Question: I have this code:
'''
function SelectReferralFromQueryString() {
var queryStringName = GetParameterValues('Referral');
if (queryStringName != undefined || queryStringName != null) {
queryStringName = decodeURIComponent(queryStringName);
var exists = false;
$('#refDropDown option').each(function () {
if (this.value == queryStringName) {
exists = true;
var option = $(this);
$(this).remove();
$('#refDropDown option').prepend(option);
return false;
}
});
if (exists == true){
DropDownReferral.value = queryStringName;
$("#refDropDown").prop("disabled", true);
}
}
}
function GetParameterValues(param) {
var url = window.location.href.slice(window.location.href.indexOf('?') + 1).split('&');
for (var i = 0; i < url.length; i++) {
var urlparam = url[i].split('=');
if (urlparam[0] == param) {
return urlparam[1];
}
else
return false;
}
}
'''
And this HTML:
'''
<select name="refDropDown" id="refDropDown" class="items" data-hidden-field="DropDownReferral">
<option value="">Please Select</option>
<option value="Albert">Al</option>
<option value="Steve T">Steve</option>
</select>
'''
So, the logic is:
1. If 'Referral' which is a query string, gets passed, then I am checking the value in my select option and moving it on top and disabling the dropdown. NOT WORKING! See the picture below.

1. If the dropdown doesnt have the query string value then disable the dropdown and store it in the hidden field. (WORKING!)
What I am missing here?
If I am passing ?Referral=Albert, then it should show me 'Al' on top. If I am passing ?Referral=Steve, then is show 'Steve' on top and disable the dropdown.
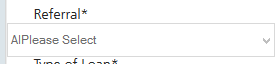
Answer: You can use the val() function of jQuery to select the option:
'''
$("#refDropDown").val(queryStringName);
'''